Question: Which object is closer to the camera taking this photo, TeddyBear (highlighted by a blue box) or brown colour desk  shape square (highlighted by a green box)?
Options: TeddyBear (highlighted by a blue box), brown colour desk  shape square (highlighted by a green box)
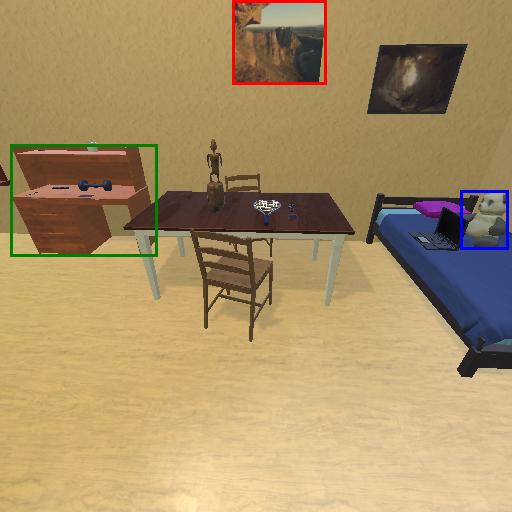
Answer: TeddyBear (highlighted by a blue box)